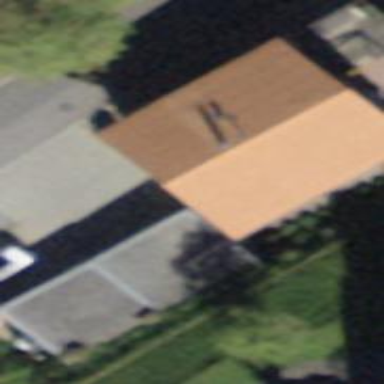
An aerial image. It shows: Residential building.